Question: So I try to show the String variable in GUI that I inherit from a parent activity.
This is my xml code
'''
<EditText
android:layout_width="fill_parent"
android:layout_height="wrap_content"
android:layout_marginTop="5dp"
android:inputType="text"
android:textStyle="italic"
android:id="@+id/Edit_Title_Update"
android:text="@string/updating_title"/>
'''
This is my String definition
'''
<string name="updating_title"> %s </string>
'''
This is how I try to put date into the String
'''
String updating_title = getString(R.string.updating_title, show_title);
Log.e("MyTag","Here2 "+updating_title);
super.onCreate(savedInstanceState);
setContentView(R.layout.activity_update__diary);
'''
In the console I can see the variable is correct
'''
01-05 10:19:29.767 2849-2849/com.example.wenhaowu.diaryproject E/MyTag: Here2 Happy
'''
But In the emulator the String remains the same

What is the problem and how can I fix it? Thank you.
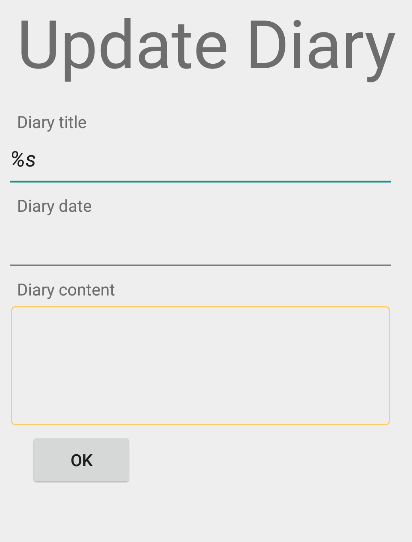
Answer: Changing 'String updating_title' won't change the String resource 'updating_title' in .
You would need to set text in EditText in your activity after 'setContentView'
Like:
'''
EditText e = (EditText) findViewById (R.id.my_edt_text);
e.setText(updating_title);
'''
Hope this helps.